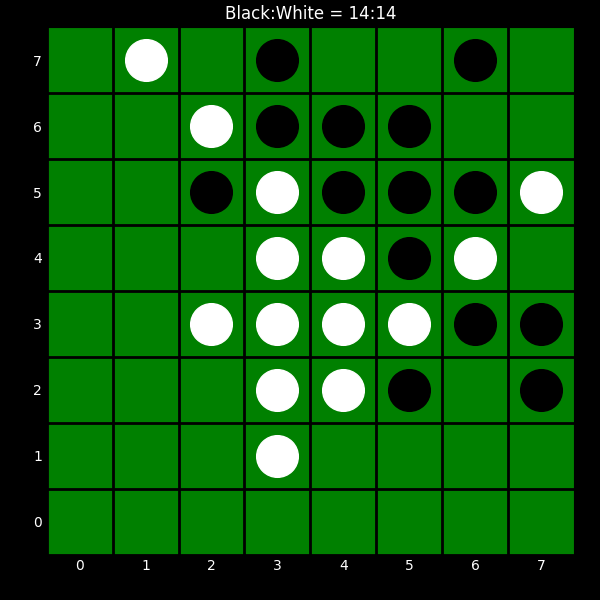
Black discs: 14
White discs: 14